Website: walmart
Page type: newsletter-management
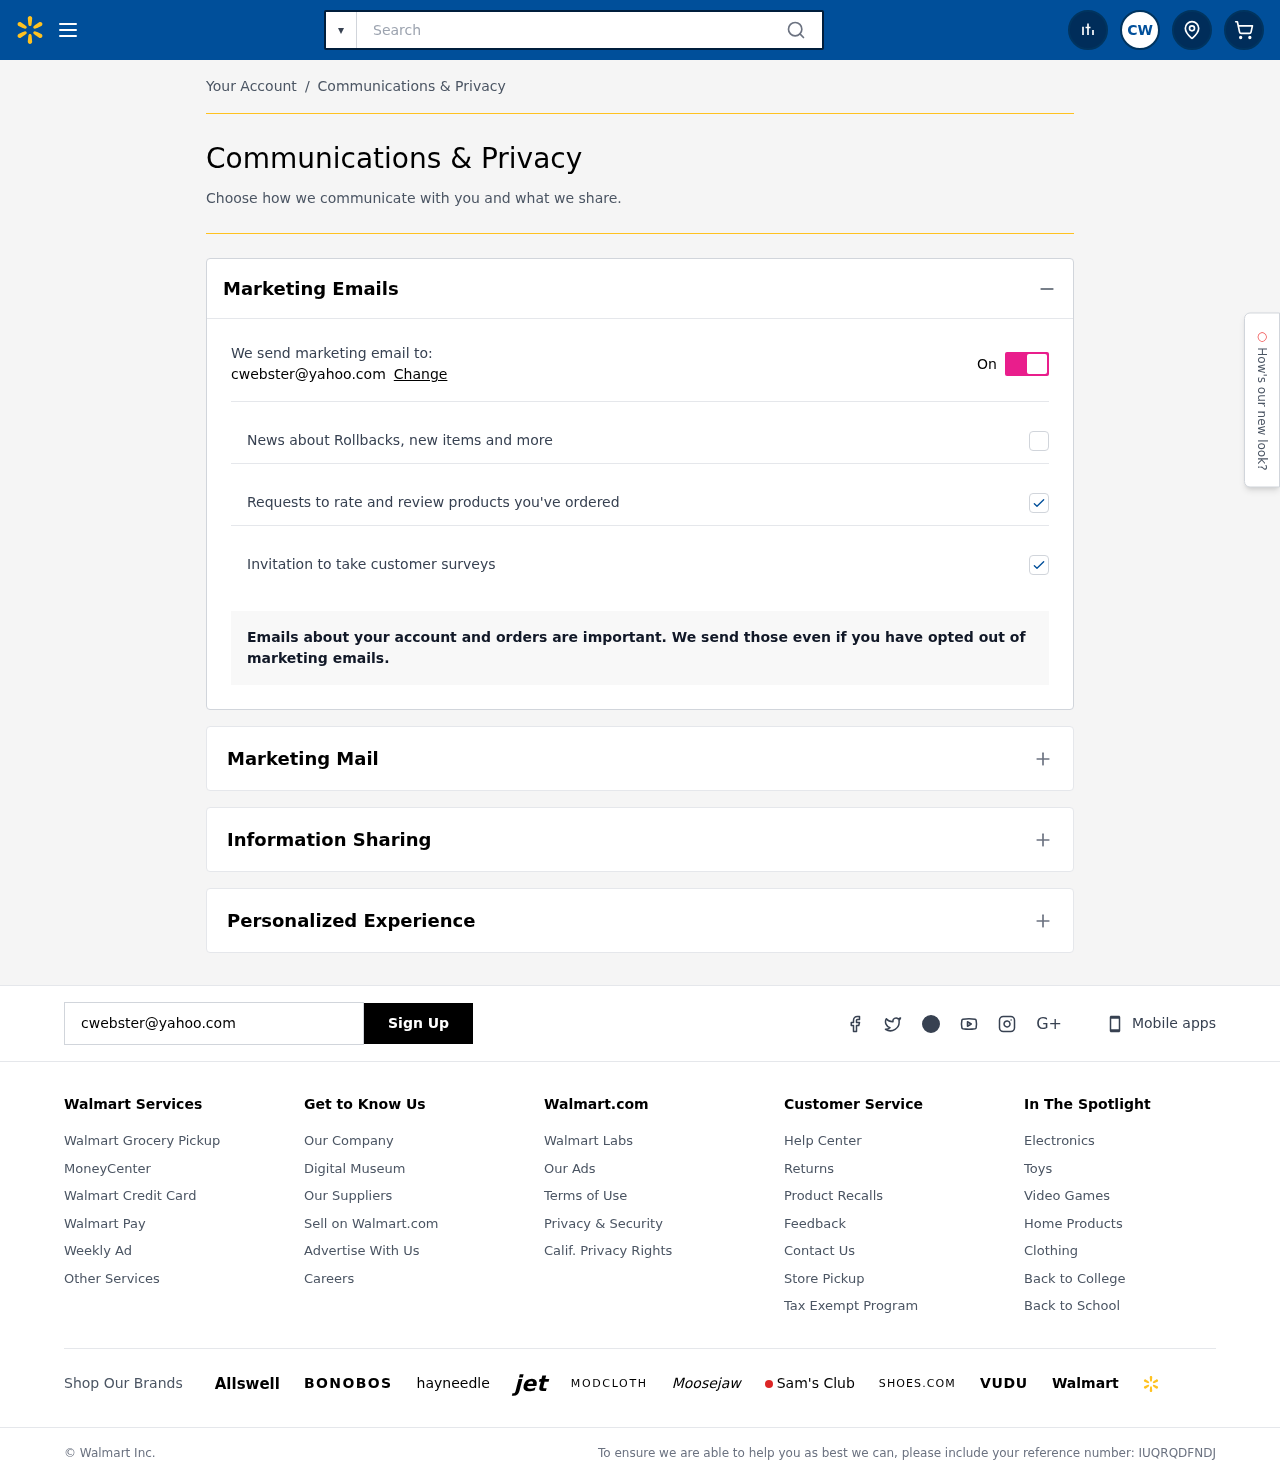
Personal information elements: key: PII_EMAIL
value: cwebster@yahoo.com
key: PII_INITIALS
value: CW
Search elements: key: HEADER_SEARCH
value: Search